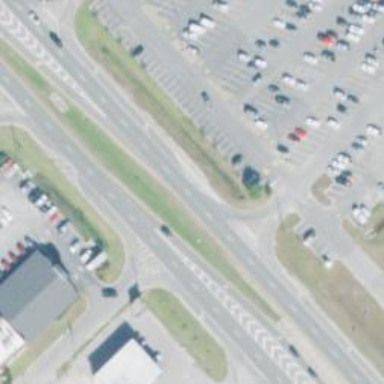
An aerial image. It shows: Trunk expressway with asphalt surface. It is dual carriageway.